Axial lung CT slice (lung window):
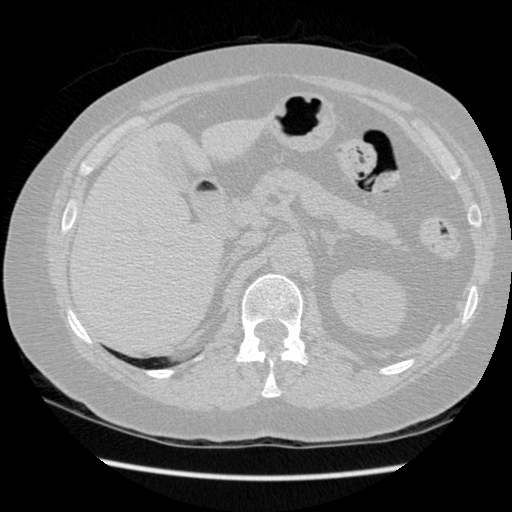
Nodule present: no